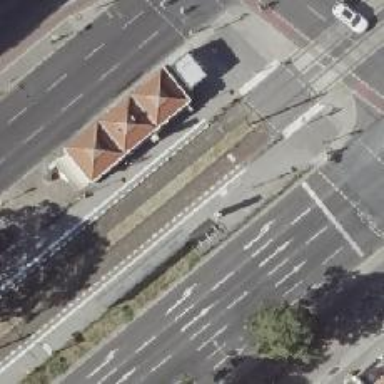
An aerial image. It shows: Tram stop.